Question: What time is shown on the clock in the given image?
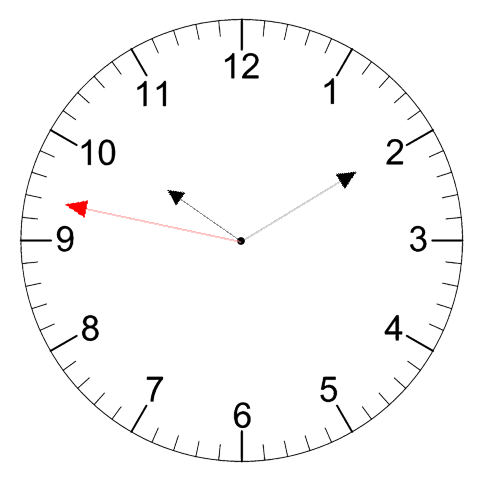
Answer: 10:09:47